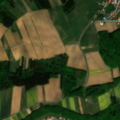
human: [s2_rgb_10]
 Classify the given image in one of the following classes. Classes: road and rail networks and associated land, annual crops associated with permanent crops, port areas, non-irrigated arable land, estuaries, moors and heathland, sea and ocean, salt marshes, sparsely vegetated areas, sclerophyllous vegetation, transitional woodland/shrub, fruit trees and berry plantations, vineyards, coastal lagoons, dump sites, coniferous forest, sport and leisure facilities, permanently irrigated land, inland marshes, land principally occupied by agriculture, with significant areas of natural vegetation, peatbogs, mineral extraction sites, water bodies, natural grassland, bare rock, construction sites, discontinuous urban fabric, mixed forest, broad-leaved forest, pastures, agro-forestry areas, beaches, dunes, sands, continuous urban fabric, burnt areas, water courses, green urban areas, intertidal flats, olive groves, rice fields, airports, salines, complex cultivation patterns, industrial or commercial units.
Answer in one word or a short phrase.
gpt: discontinuous urban fabric, non-irrigated arable land, complex cultivation patterns, broad-leaved forest, mixed forest